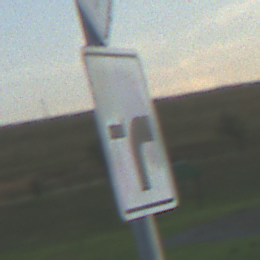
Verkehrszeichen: VerlaufVorfahrtsstrasse9
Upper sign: Vorfahrtsstrasse
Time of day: SunriseSunset
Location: Outdoor (RoadRail)
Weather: PartlyCloudy
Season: NotSpecified
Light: Natural